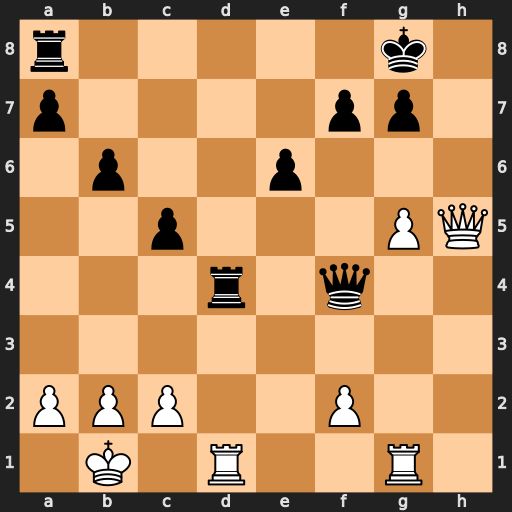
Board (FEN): r5k1/p4pp1/1p2p3/2p3PQ/3r1q2/8/PPP2P2/1K1R2R1
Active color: w
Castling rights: -
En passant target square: -
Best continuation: Rxd4 Qxd4 Rh1 g6 Qh7+ Kf8 Qh8+ Qxh8 Rxh8+ Kg7 Rxa8